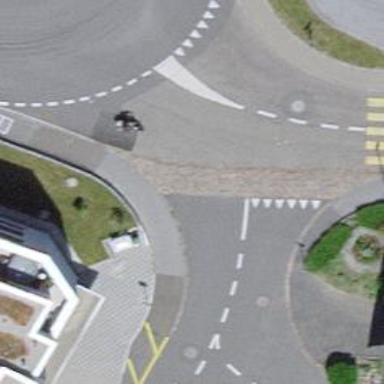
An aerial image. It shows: Road with "give way" sign.